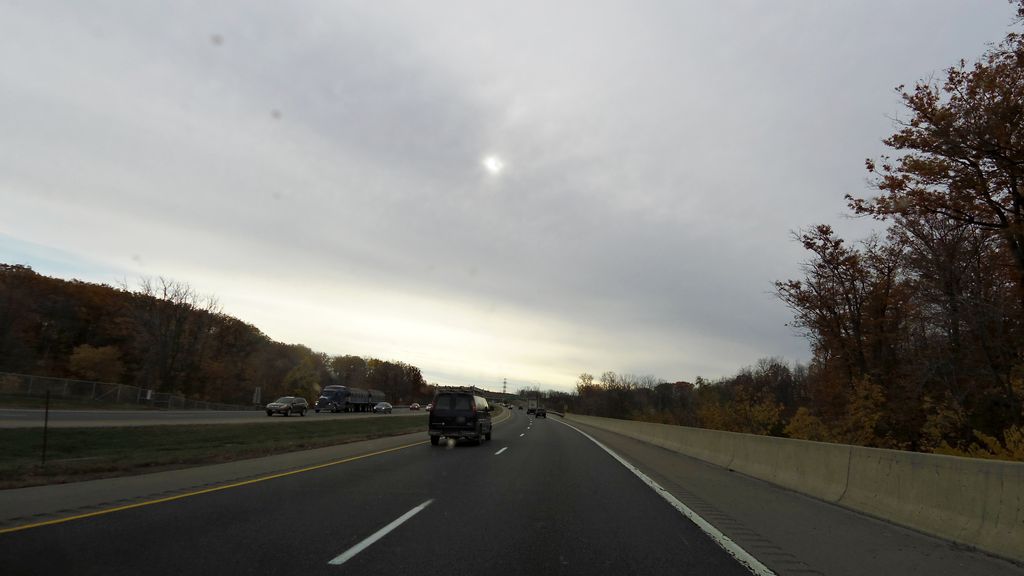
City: hamilton